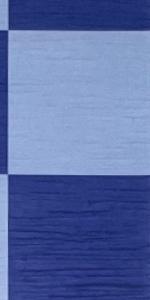
Label: Empty